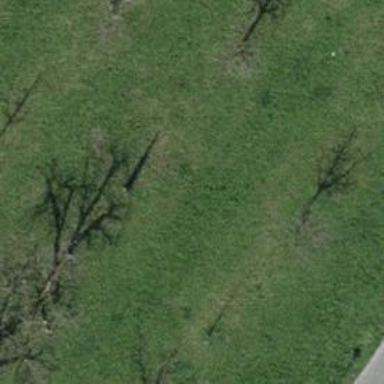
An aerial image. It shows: Agricultural area with broadleaved deciduous trees.